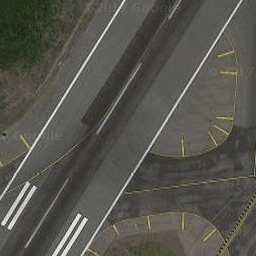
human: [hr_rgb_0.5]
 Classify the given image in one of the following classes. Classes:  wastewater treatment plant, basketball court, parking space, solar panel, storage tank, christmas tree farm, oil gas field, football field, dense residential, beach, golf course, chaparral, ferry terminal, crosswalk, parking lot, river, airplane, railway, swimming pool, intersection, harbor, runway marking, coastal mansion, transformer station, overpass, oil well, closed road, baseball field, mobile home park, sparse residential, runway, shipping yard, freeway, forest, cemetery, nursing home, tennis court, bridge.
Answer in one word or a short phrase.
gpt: runway